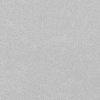
Atmospheric dust classification: dusty